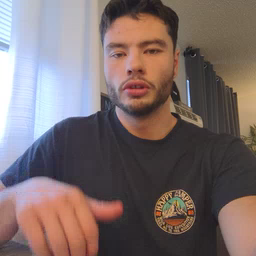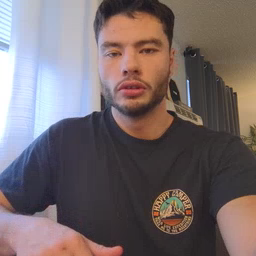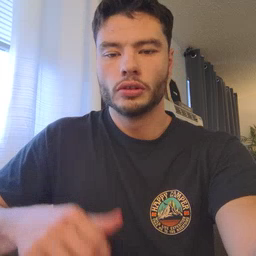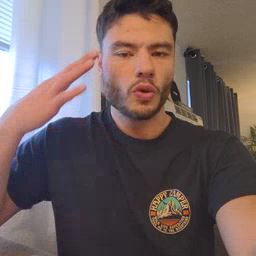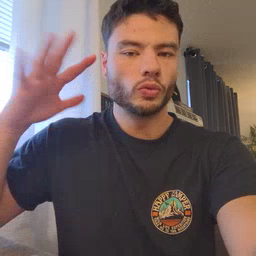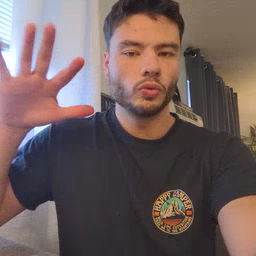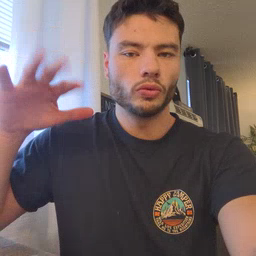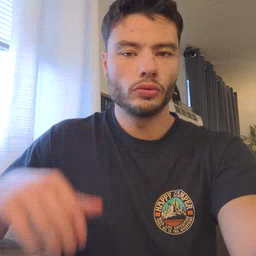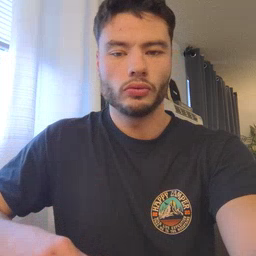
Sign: noisy